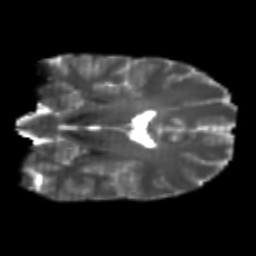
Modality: T2w
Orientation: coronal
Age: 24
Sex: female
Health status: healthy
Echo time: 0.074 s